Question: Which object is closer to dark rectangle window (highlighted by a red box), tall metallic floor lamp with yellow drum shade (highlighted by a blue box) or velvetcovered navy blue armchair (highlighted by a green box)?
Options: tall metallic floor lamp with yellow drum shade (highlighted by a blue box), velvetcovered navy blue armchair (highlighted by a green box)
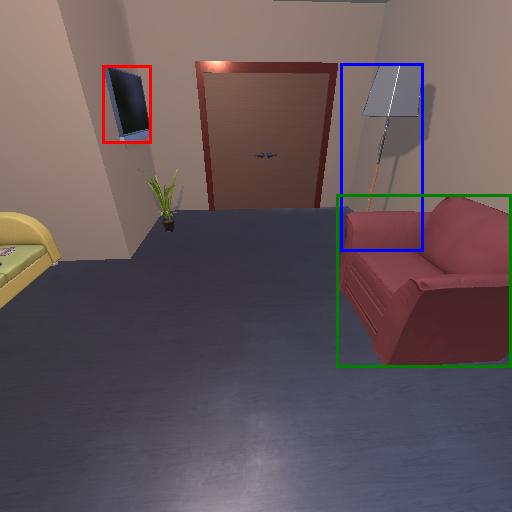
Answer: tall metallic floor lamp with yellow drum shade (highlighted by a blue box)